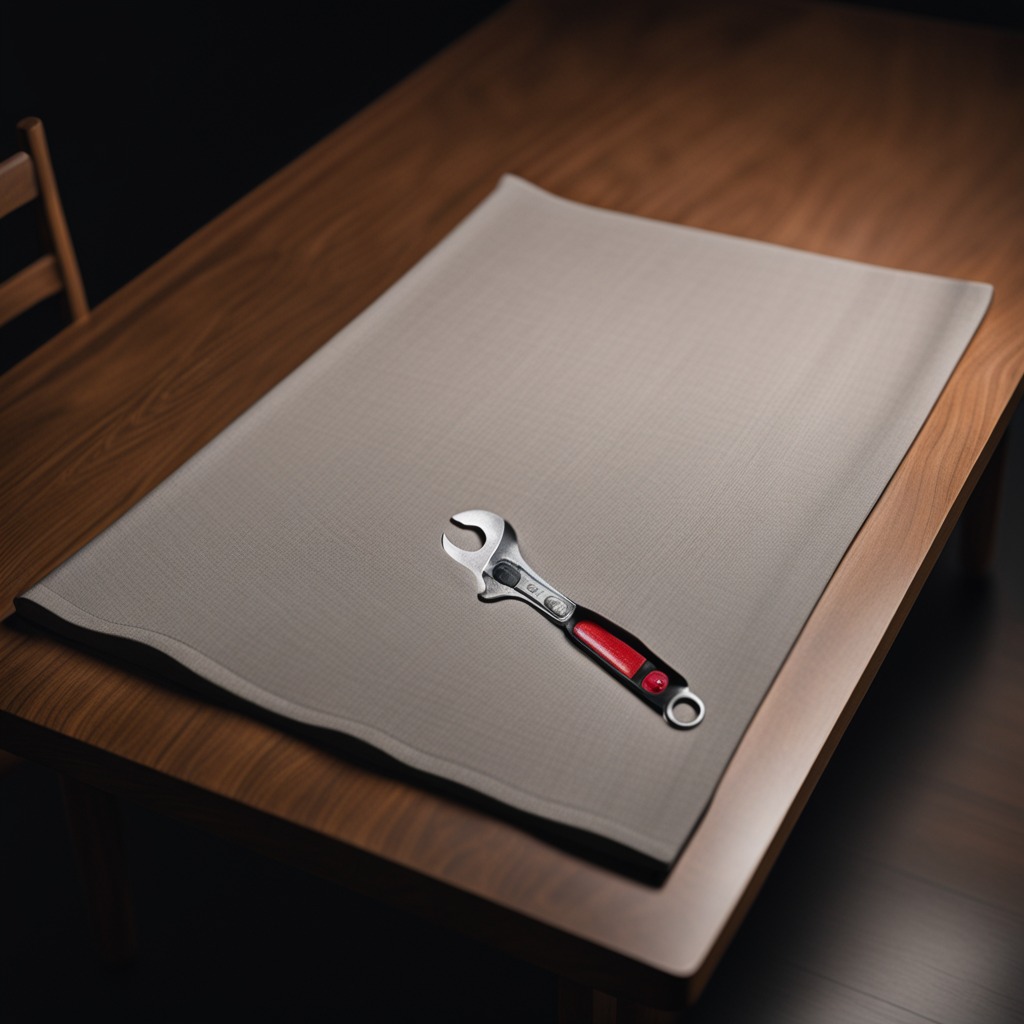
An wrench is lying on a wooden table inside a workshop at night with soft shadows beneath the cloth.